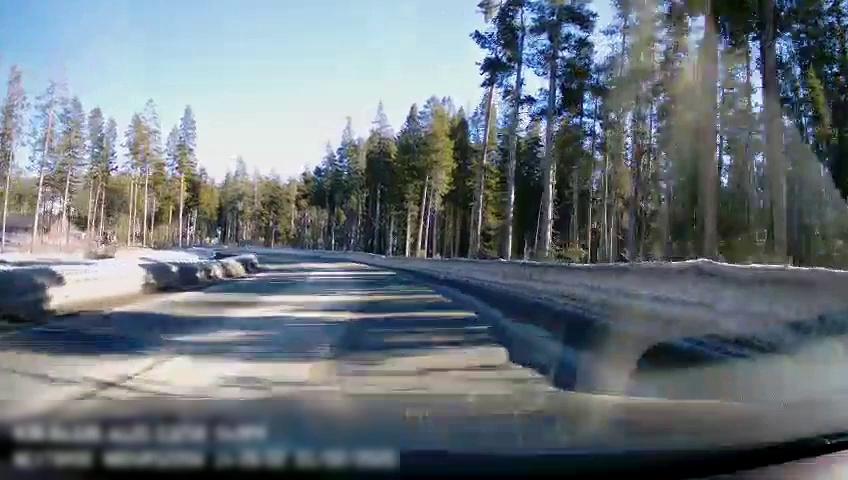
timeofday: Day
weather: Snowy
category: Drivable Space